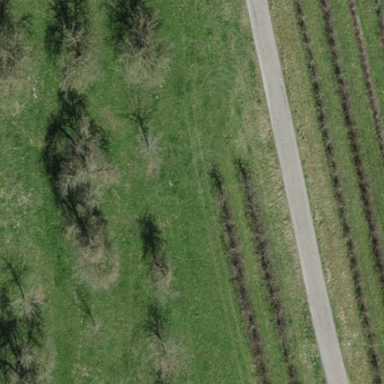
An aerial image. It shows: Orchard.